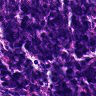
Metastatic tissue present: no